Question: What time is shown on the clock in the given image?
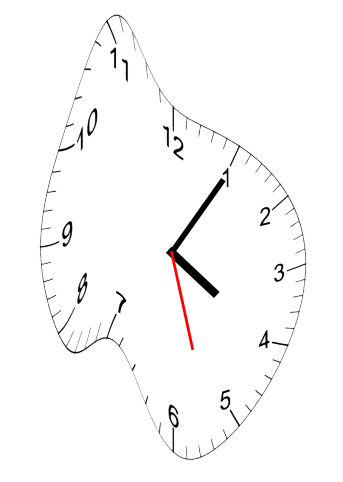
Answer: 04:05:27